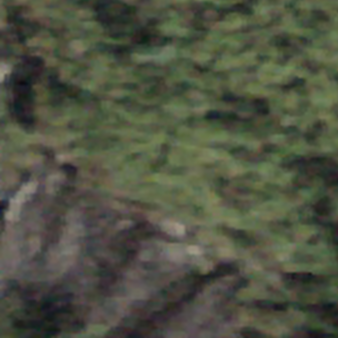
Label: other